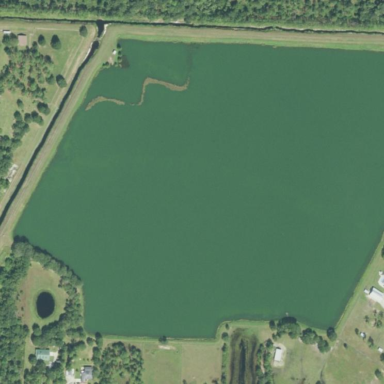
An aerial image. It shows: Pond with natural water.